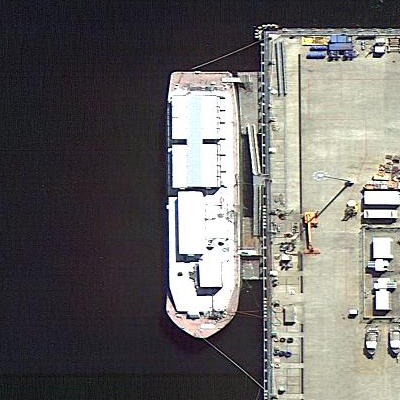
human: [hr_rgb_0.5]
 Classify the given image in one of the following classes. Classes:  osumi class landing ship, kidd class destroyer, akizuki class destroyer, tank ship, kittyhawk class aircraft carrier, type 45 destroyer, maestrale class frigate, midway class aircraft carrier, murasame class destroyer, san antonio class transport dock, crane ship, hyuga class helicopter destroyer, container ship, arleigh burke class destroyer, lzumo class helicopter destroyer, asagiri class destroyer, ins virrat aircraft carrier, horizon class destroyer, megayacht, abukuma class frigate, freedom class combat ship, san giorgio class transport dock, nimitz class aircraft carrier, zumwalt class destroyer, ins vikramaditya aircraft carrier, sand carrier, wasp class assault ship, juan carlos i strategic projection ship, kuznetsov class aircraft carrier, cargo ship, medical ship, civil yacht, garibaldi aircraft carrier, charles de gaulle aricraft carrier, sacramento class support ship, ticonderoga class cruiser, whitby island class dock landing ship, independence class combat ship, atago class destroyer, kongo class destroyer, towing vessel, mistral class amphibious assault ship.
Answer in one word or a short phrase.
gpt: Cargo ship